Group 1:
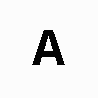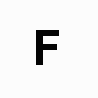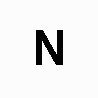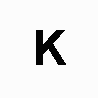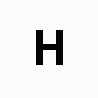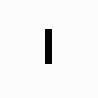
Group 2:
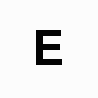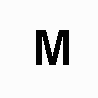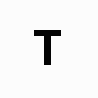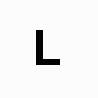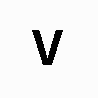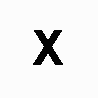
Rule separating the two groups: Odd number of straight line segments vs. even number of straight line segments.
Concepts: even_odd, odd
Author: Merse E. Gáspár